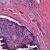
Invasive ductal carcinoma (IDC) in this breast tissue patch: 0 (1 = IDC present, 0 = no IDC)